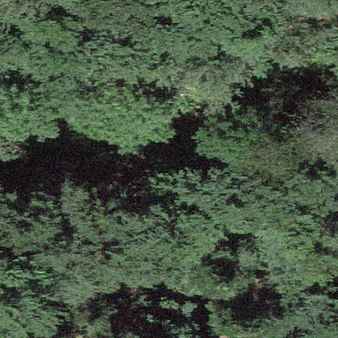
Label: other